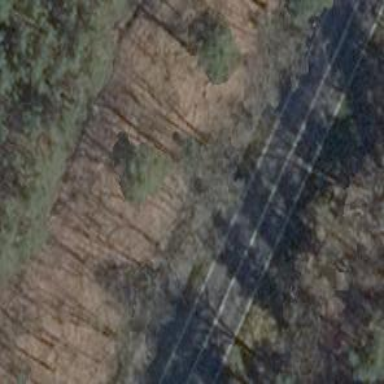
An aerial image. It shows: Asphalt road classified as primary highway.